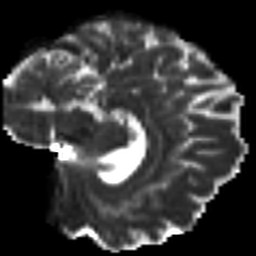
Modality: T2w
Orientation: sagittal
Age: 42
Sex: female
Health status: healthy
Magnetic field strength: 3 T
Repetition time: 8.4 s
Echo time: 0.0926 s